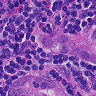
Metastatic tissue present: yes